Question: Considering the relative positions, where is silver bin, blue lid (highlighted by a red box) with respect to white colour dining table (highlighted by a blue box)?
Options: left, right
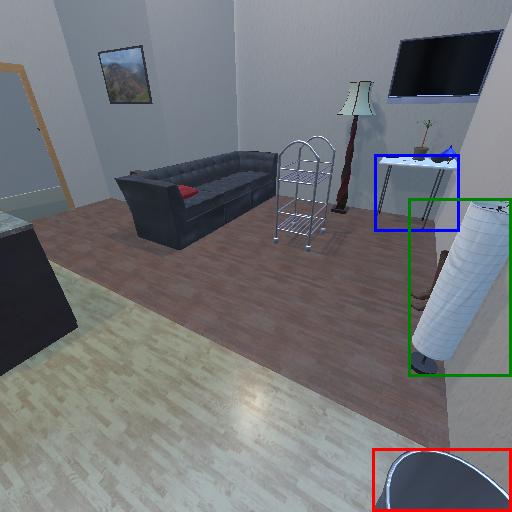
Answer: left